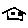
Label: house